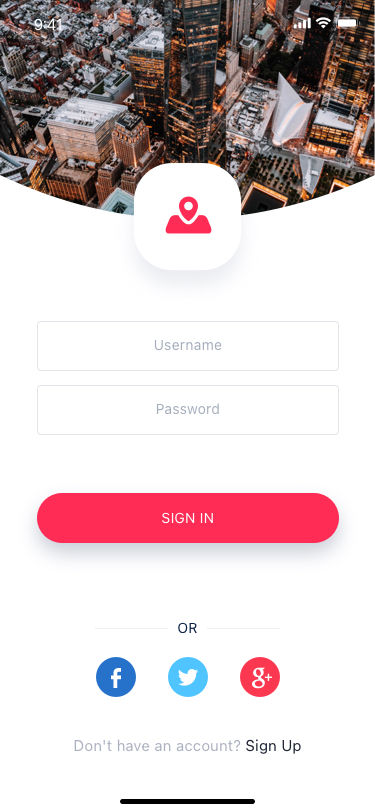
Text in this UI design:
OR
Don't have an account? Sign Up